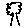
Label: tree